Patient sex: F
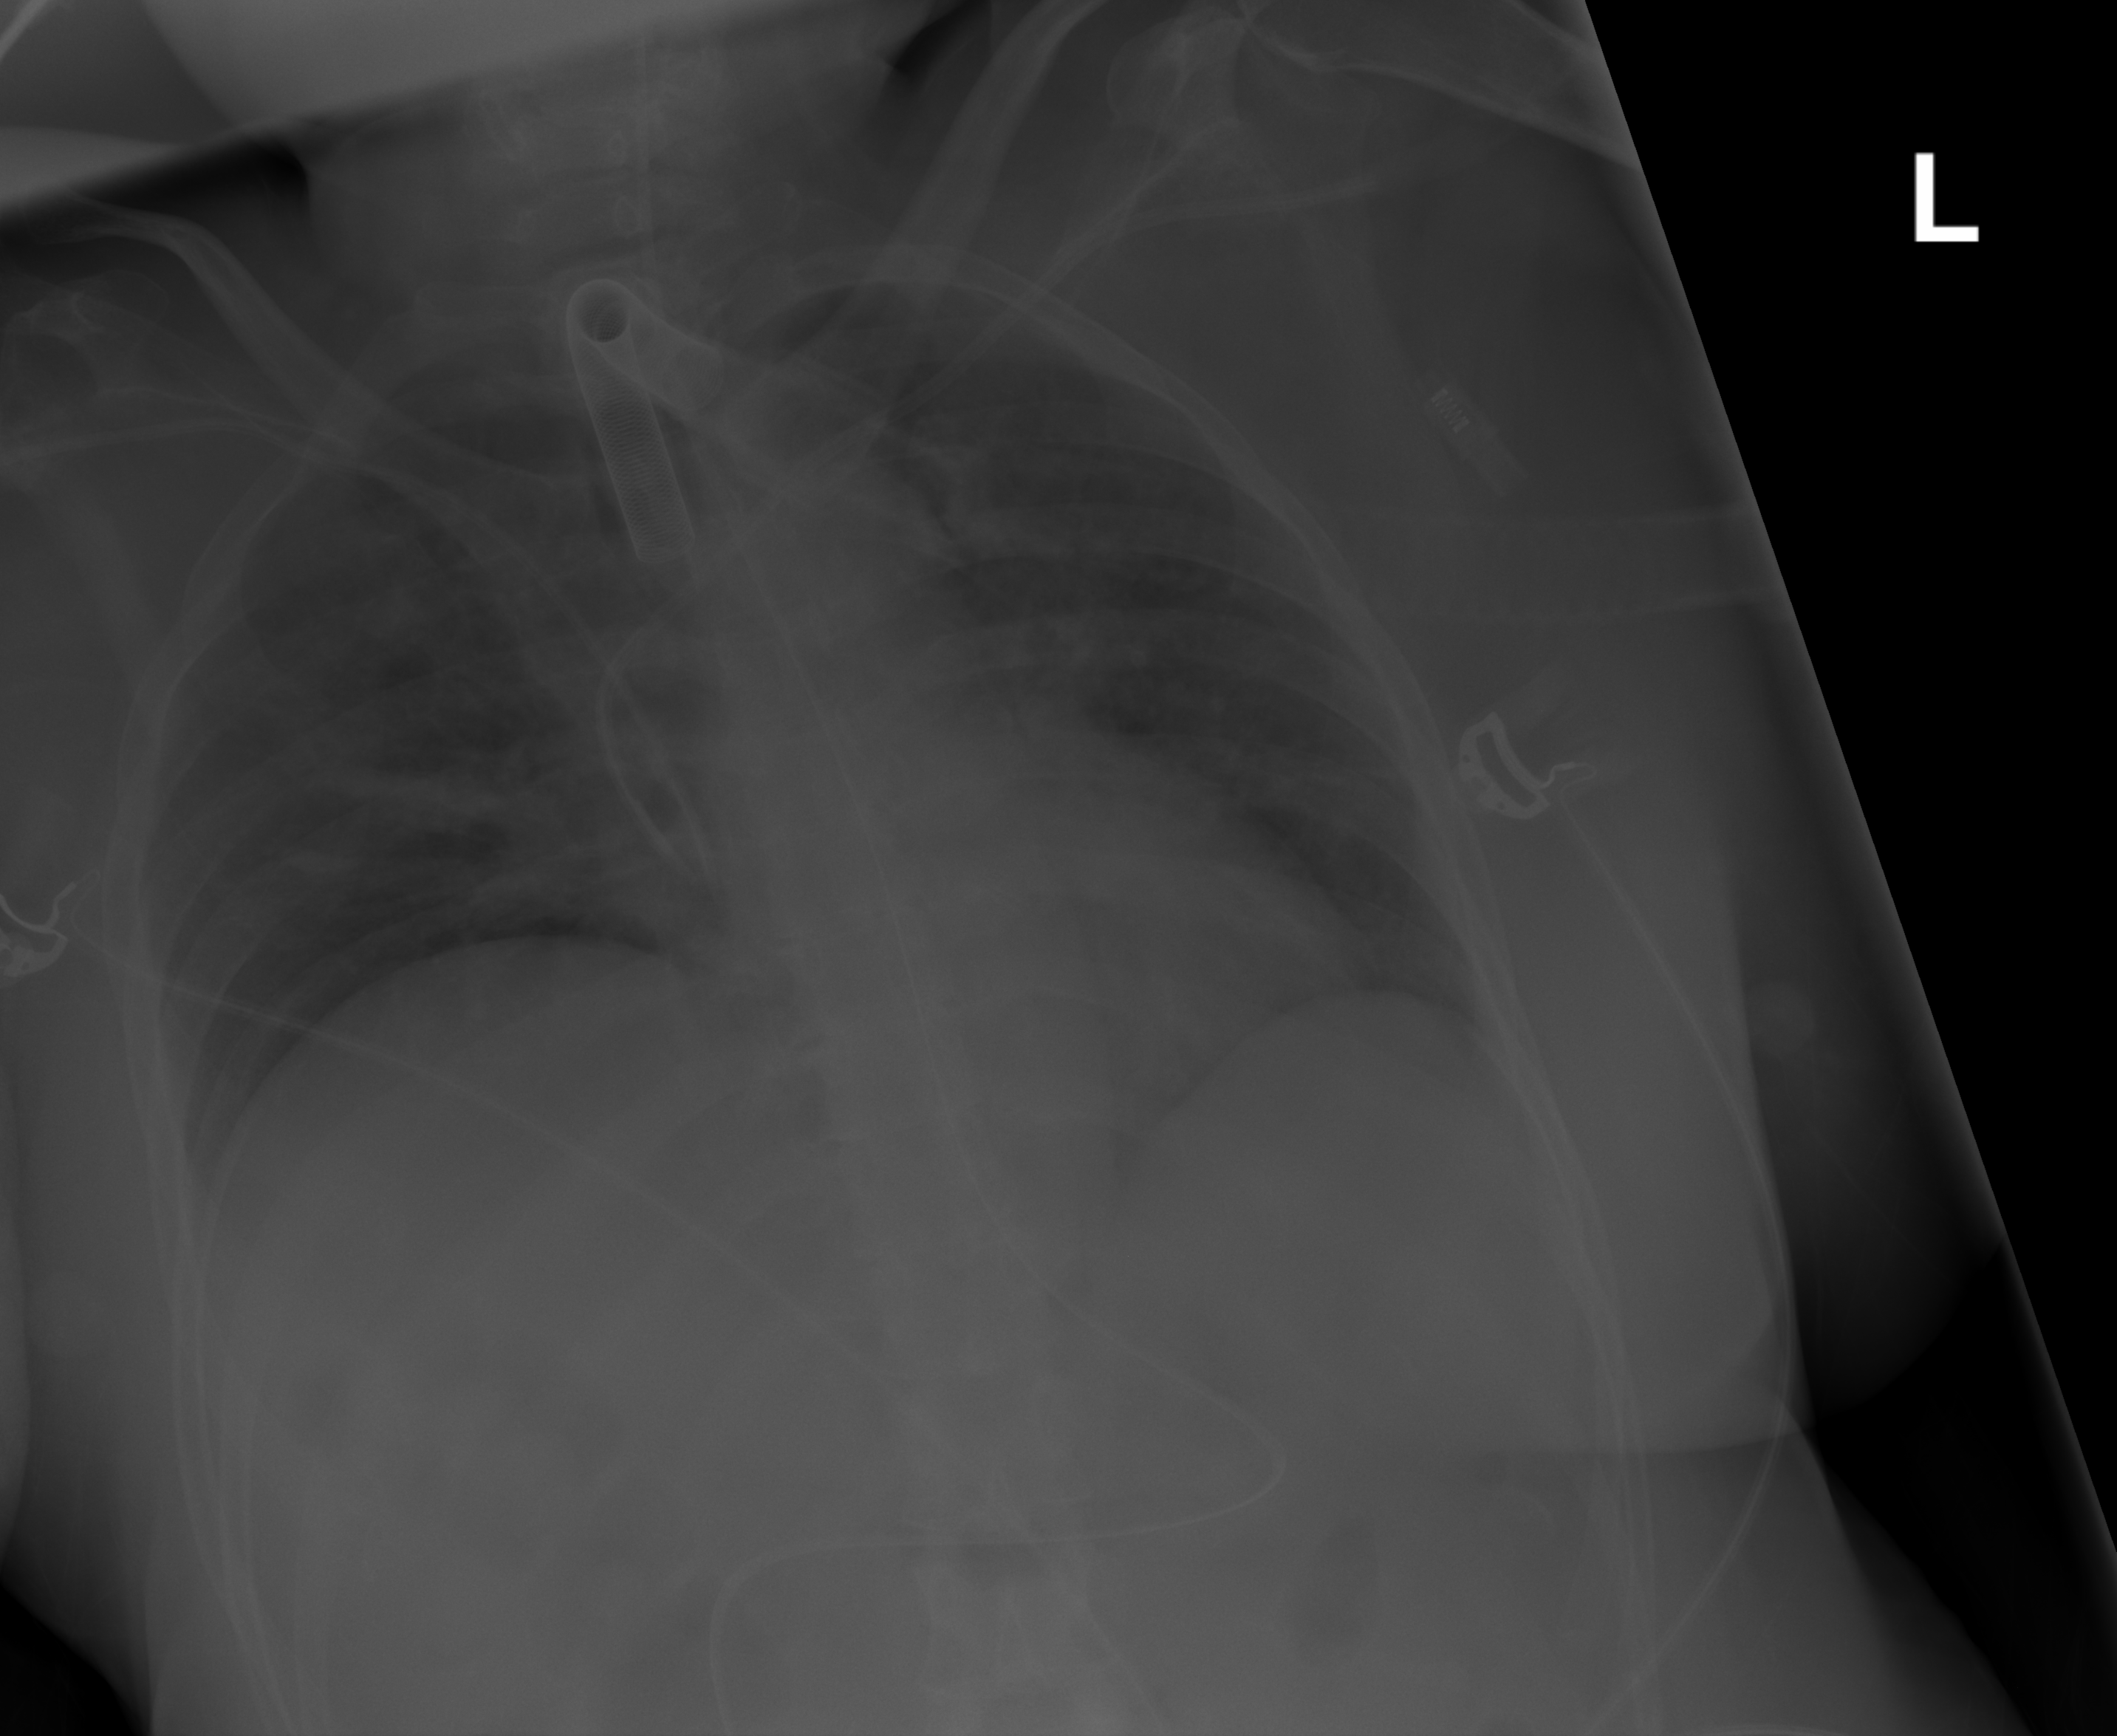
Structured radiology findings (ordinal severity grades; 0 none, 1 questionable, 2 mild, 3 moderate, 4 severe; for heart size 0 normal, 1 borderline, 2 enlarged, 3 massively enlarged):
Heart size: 1
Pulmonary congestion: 2
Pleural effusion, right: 1
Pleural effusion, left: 1
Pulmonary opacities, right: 2
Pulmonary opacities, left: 2
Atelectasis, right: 2
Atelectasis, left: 2